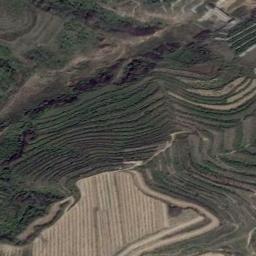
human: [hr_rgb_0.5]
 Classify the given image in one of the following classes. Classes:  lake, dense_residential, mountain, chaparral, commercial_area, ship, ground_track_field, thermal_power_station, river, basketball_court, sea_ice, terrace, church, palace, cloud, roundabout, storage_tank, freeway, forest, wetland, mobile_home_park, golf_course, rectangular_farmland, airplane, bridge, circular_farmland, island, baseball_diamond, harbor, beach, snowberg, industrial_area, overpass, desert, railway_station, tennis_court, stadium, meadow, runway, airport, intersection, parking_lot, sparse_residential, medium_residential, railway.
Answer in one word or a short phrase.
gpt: terrace